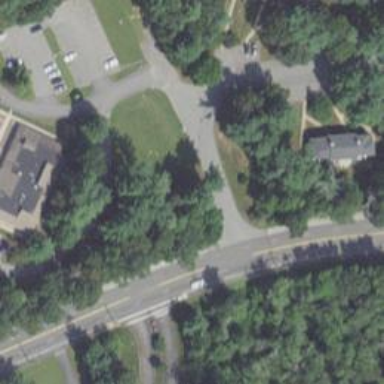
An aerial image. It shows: Residential road.